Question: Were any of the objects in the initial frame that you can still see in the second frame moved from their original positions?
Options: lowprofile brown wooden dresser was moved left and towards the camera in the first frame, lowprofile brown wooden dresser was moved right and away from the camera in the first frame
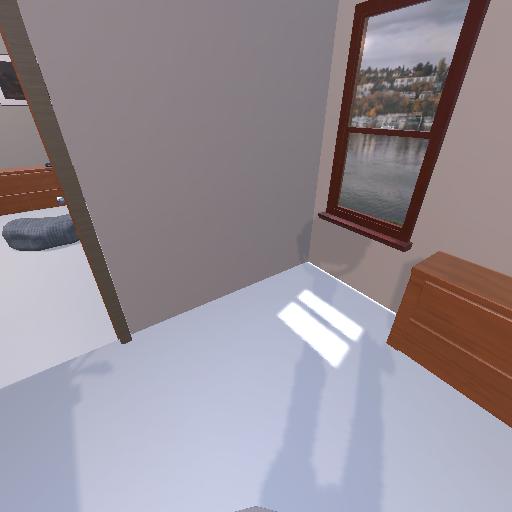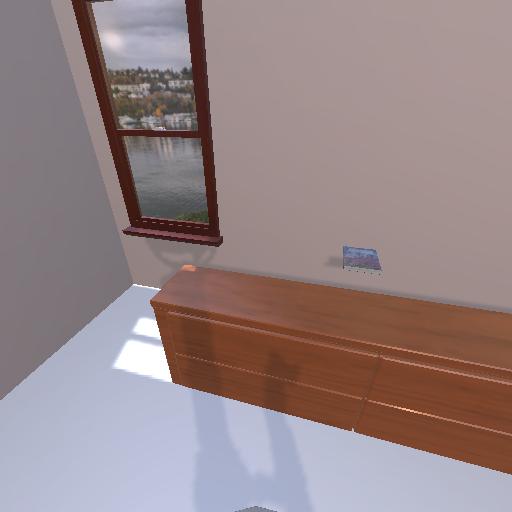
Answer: lowprofile brown wooden dresser was moved left and towards the camera in the first frame